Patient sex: M
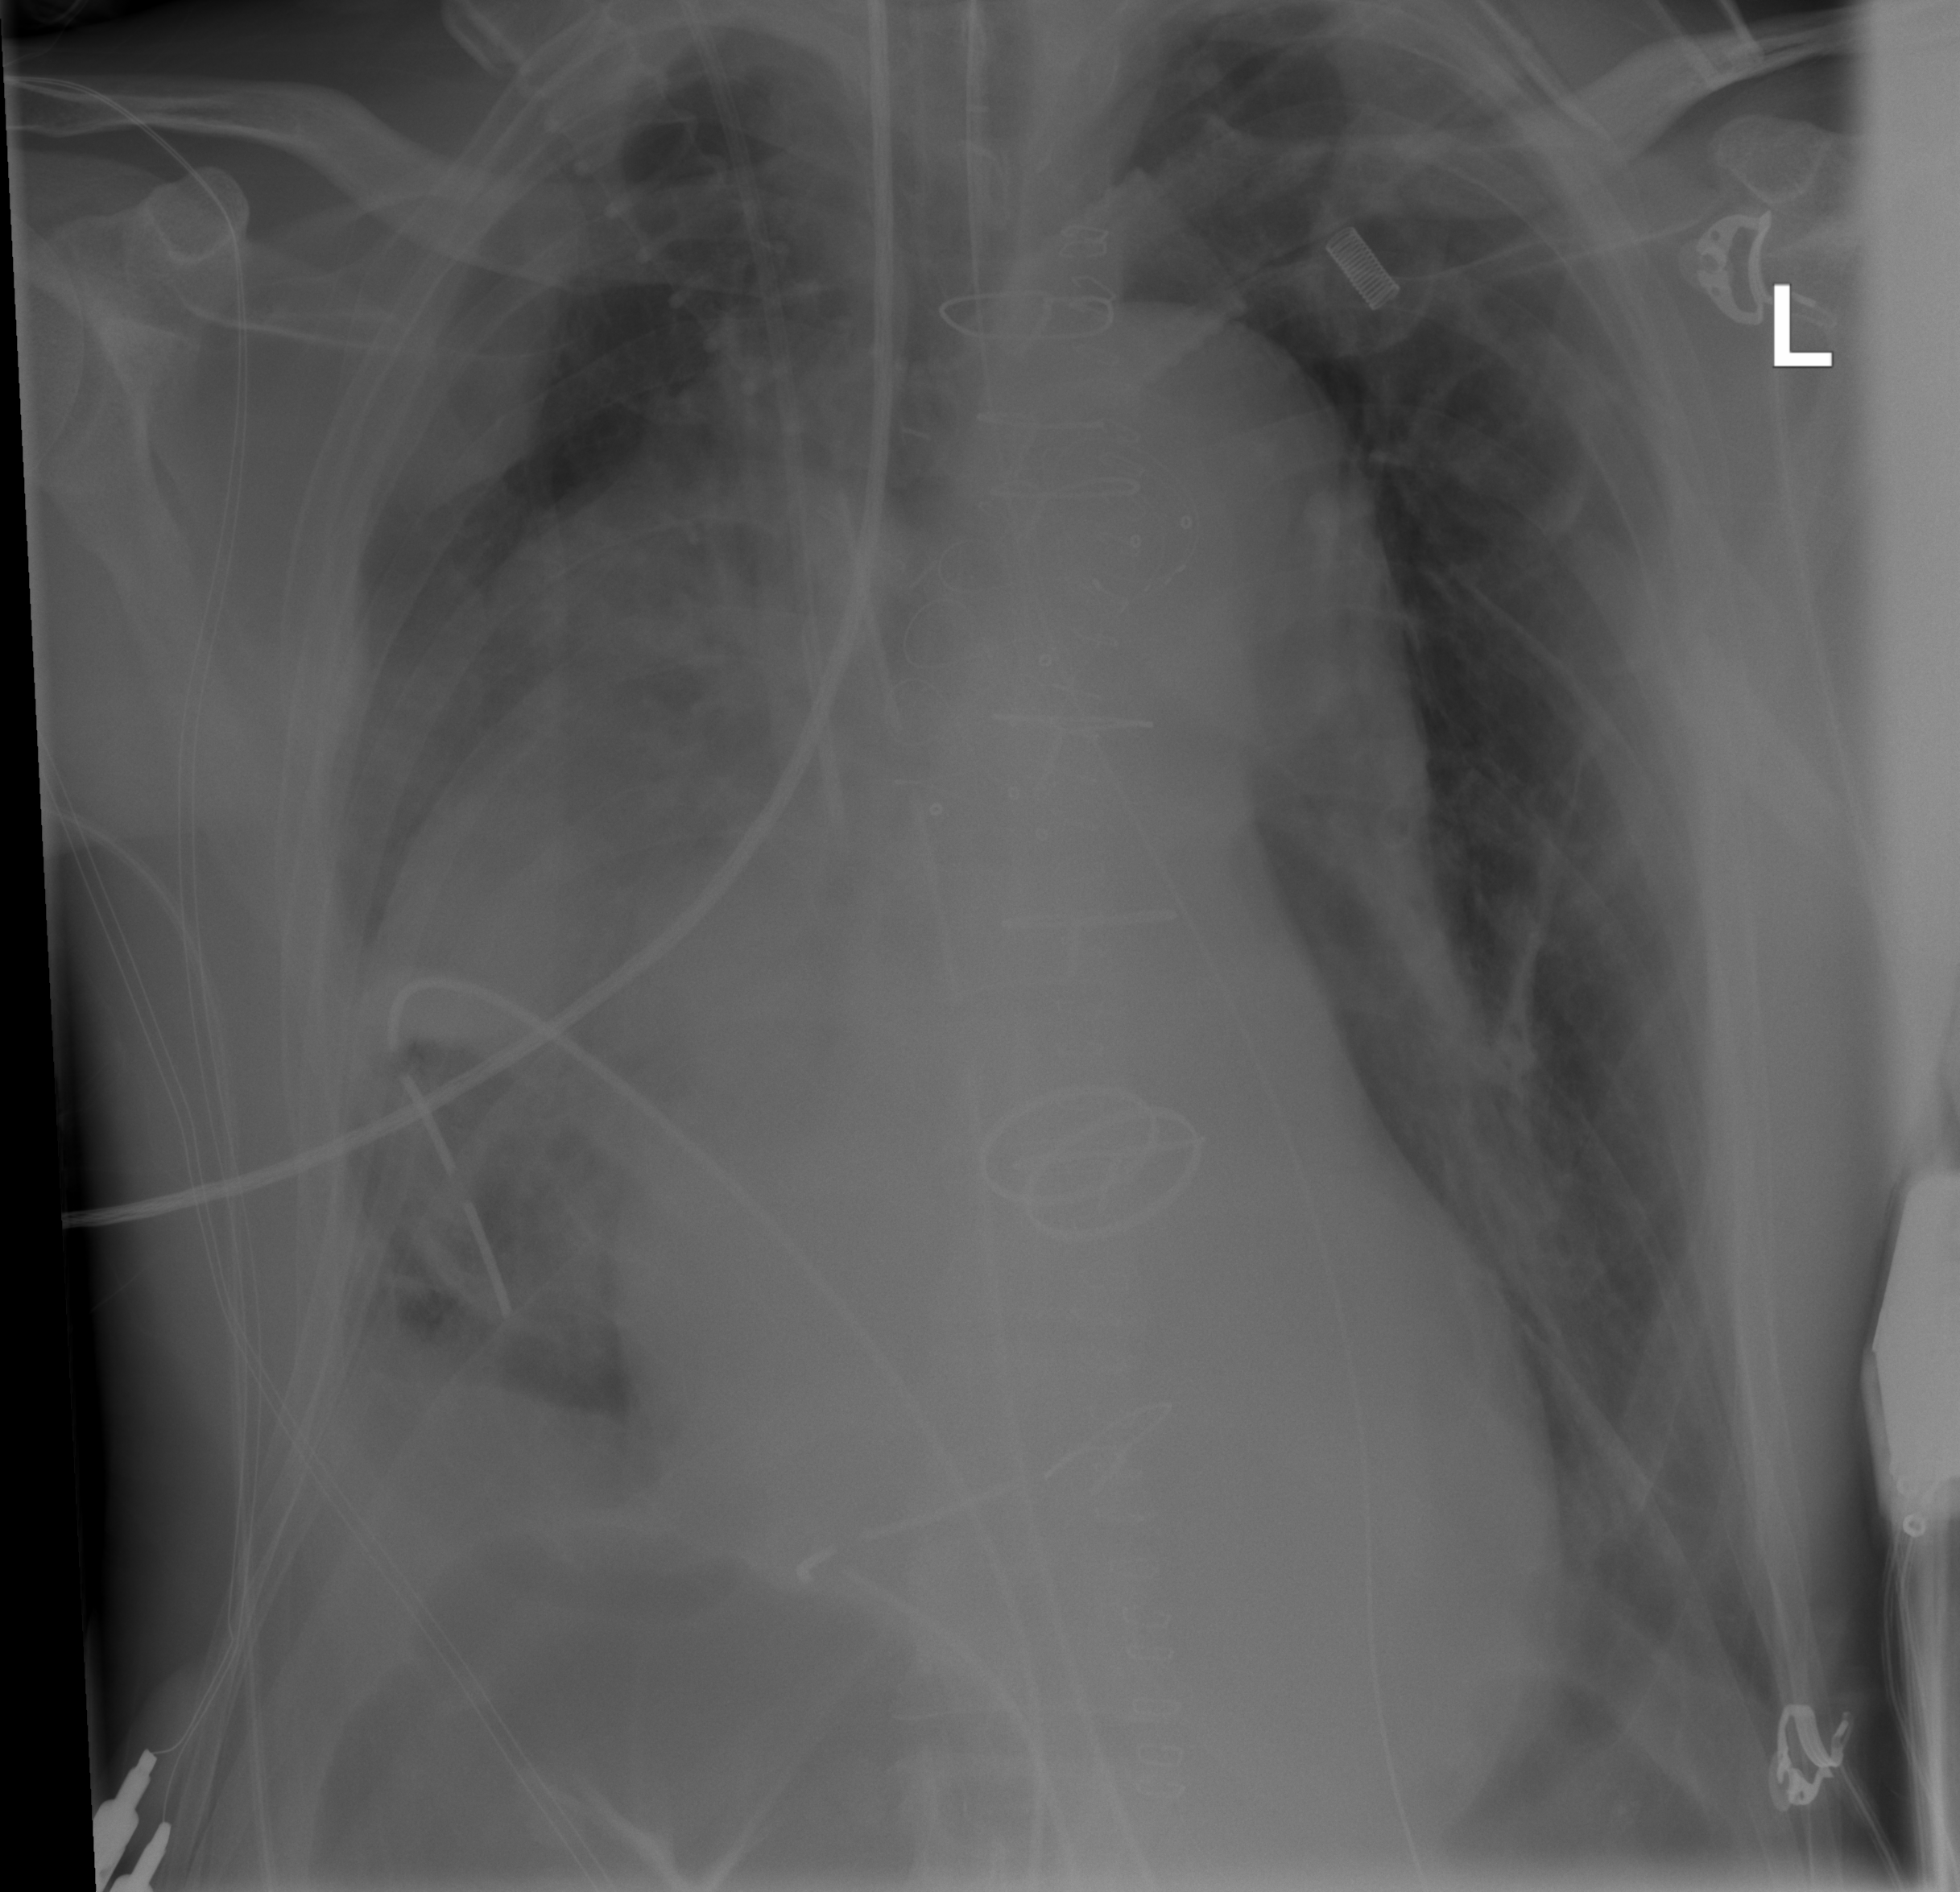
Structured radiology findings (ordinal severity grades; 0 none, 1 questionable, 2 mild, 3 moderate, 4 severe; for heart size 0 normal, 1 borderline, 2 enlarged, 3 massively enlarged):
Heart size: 1
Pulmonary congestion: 2
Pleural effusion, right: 0
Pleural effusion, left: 0
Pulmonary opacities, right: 0
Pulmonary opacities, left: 0
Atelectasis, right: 3
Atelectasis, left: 0